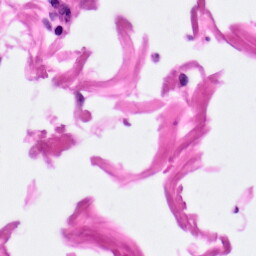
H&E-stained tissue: Pancreatic